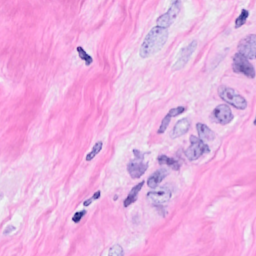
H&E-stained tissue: Breast